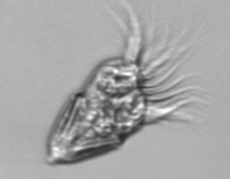
Label: Strombidium_morphotype1